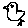
Label: bird